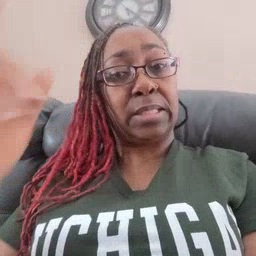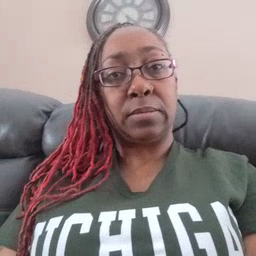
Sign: think